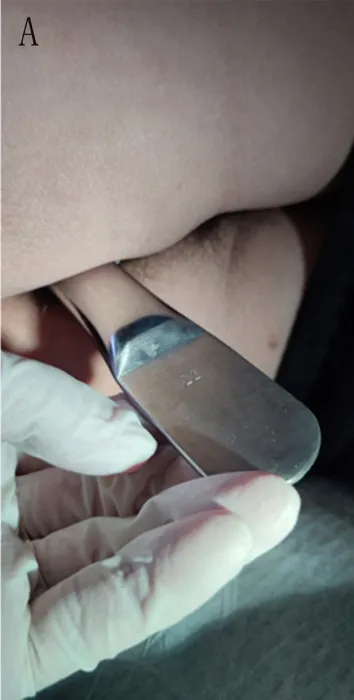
(A) Anal dilation using 22-mm-diameter Hegar's dilator.
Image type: medical_photograph (skin_photograph)